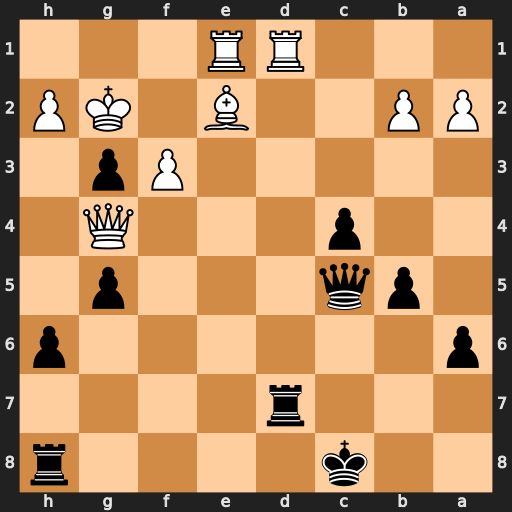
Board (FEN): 2k4r/3r4/p6p/1pq3p1/2p3Q1/5Pp1/PP2B1KP/3RR3
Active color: b
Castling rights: -
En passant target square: -
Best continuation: Qf2+ Kh3 Qxh2#